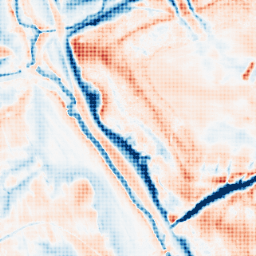
Category: trend_removal
Decomposition family: local_polynomial
Decomposition parameters: window_size: 31
degree: 2
Upsampling method: sinc_hamming
Upsampling parameters: scale: 8
kernel_size: 8
Upsampling scale: 8